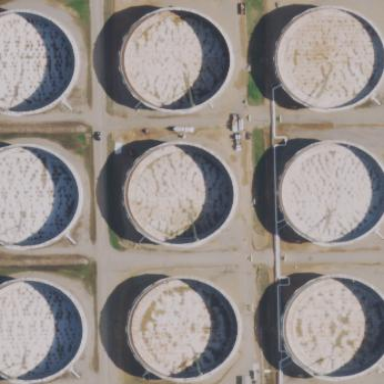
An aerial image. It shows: Storage tank which is man-made.